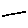
Label: line